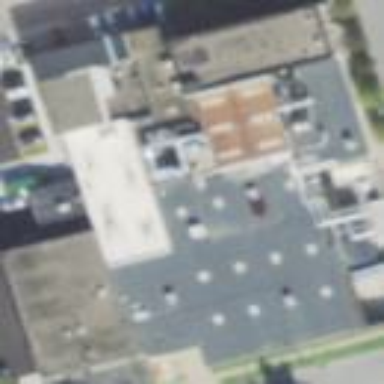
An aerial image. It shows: Industrial building.